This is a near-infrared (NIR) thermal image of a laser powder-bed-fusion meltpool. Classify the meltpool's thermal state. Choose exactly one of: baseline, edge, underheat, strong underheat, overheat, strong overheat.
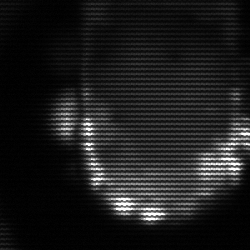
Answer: baseline